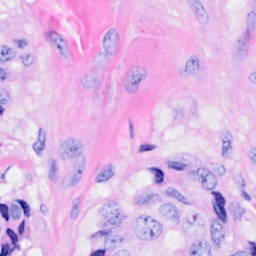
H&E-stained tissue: Breast